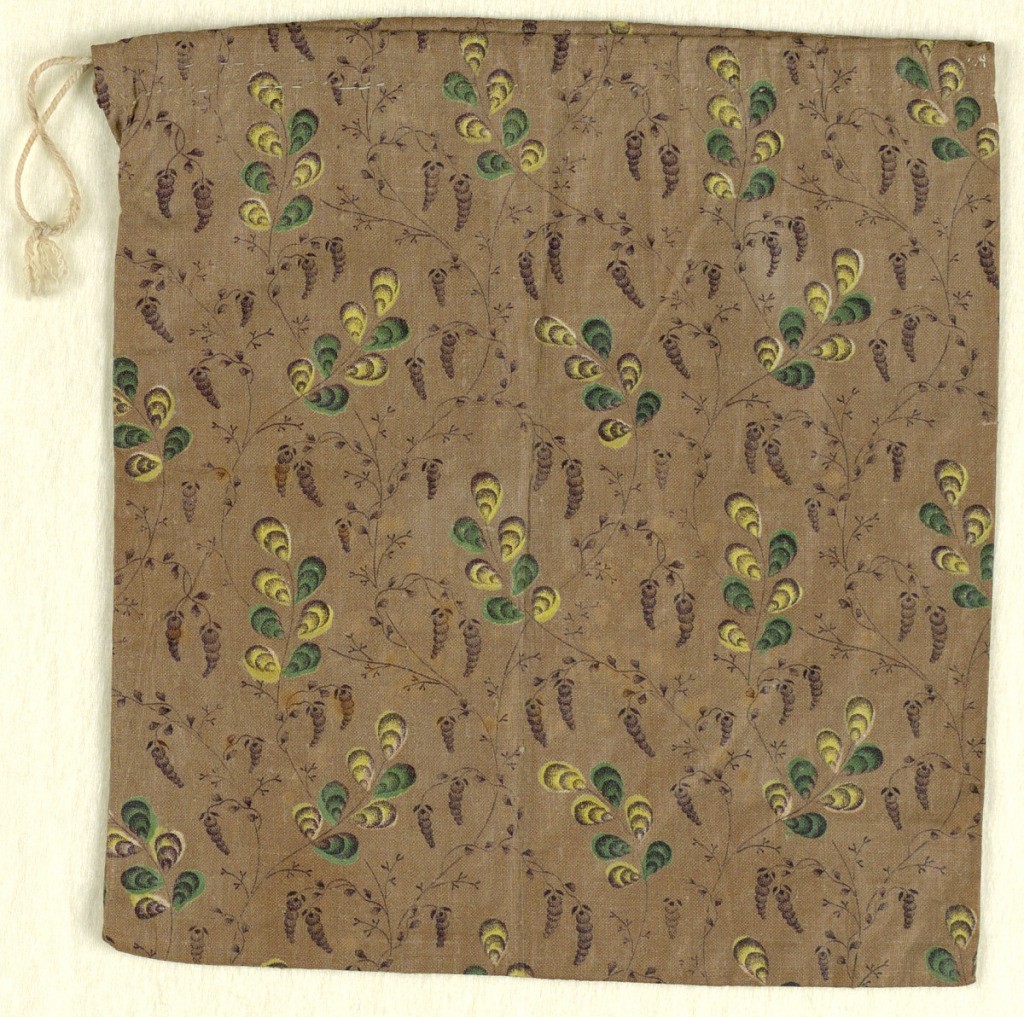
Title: Pocket
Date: ca. 1870
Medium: cotton Technique: printed on plain weave
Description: Plain square calico pocket; design of foliage and flowers in yellow, green, and dark brown on light brown ground. Drawstring at top.